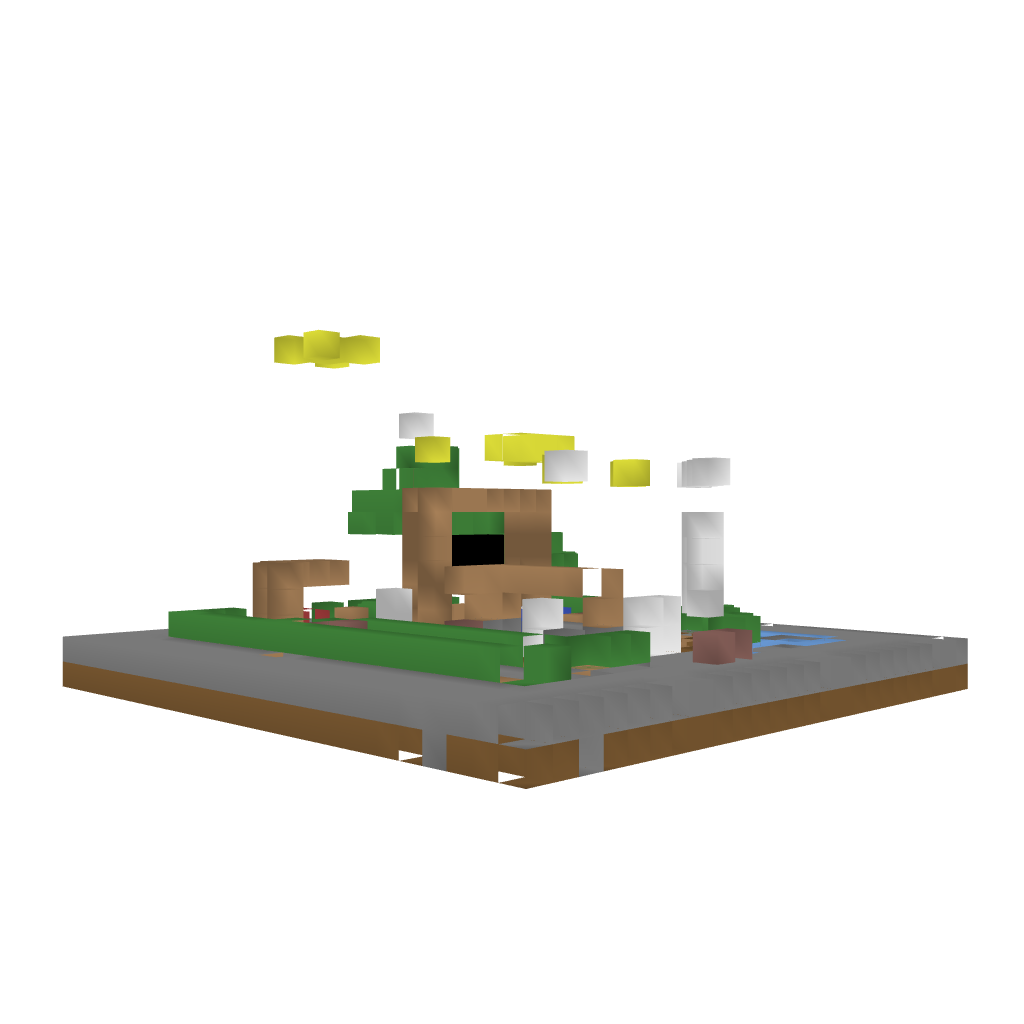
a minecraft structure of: Quartz House bad low quality